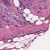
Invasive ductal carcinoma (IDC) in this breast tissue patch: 0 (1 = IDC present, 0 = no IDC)